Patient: sex M, age 62
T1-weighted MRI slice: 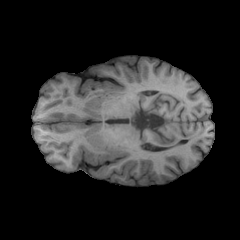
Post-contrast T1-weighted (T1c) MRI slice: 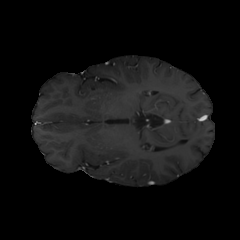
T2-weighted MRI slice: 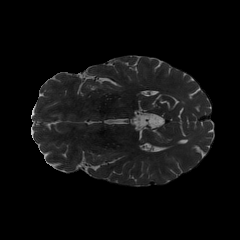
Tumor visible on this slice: yes
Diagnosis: Glioblastoma, IDH-wildtype
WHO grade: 4